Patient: sex F, age 63
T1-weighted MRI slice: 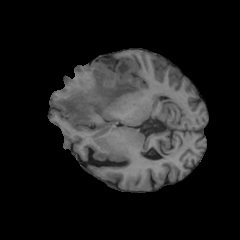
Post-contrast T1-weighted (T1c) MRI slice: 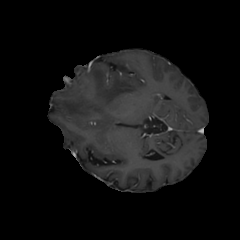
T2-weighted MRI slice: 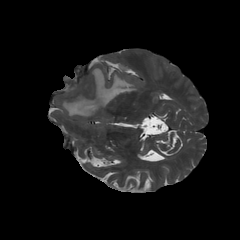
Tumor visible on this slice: yes
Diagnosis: Glioblastoma, IDH-wildtype
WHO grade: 4